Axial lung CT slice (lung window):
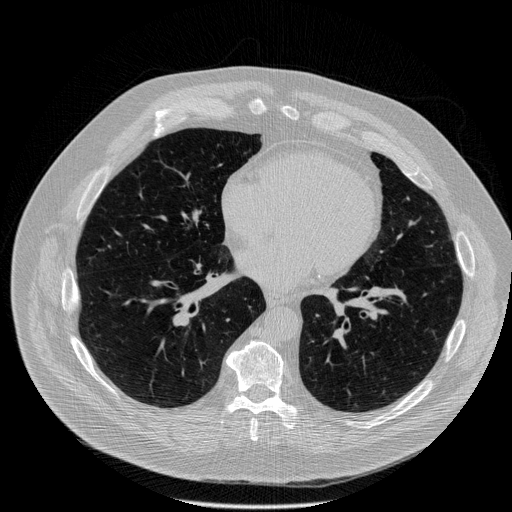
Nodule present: no